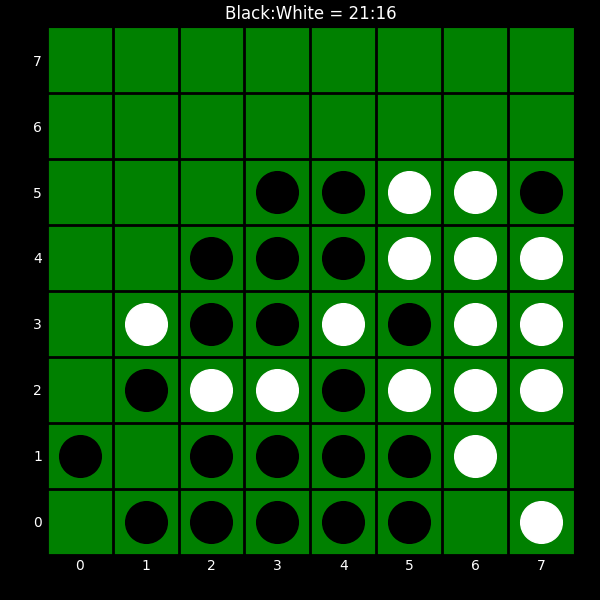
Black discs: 21
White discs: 16